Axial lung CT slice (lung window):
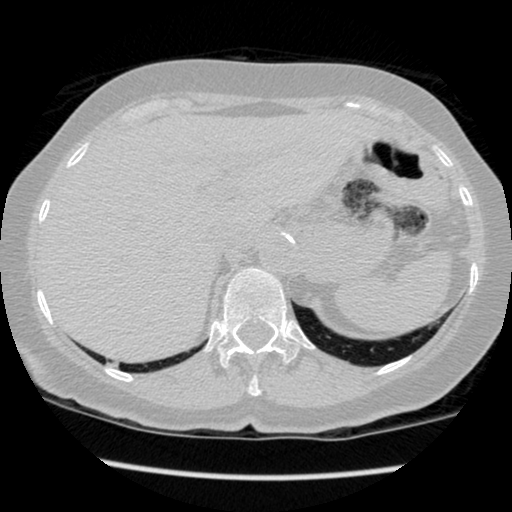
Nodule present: no